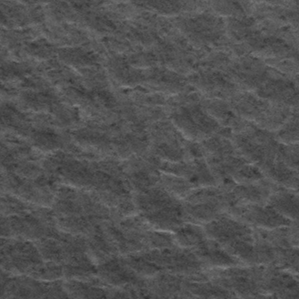
Label: frost